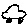
Label: car